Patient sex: F
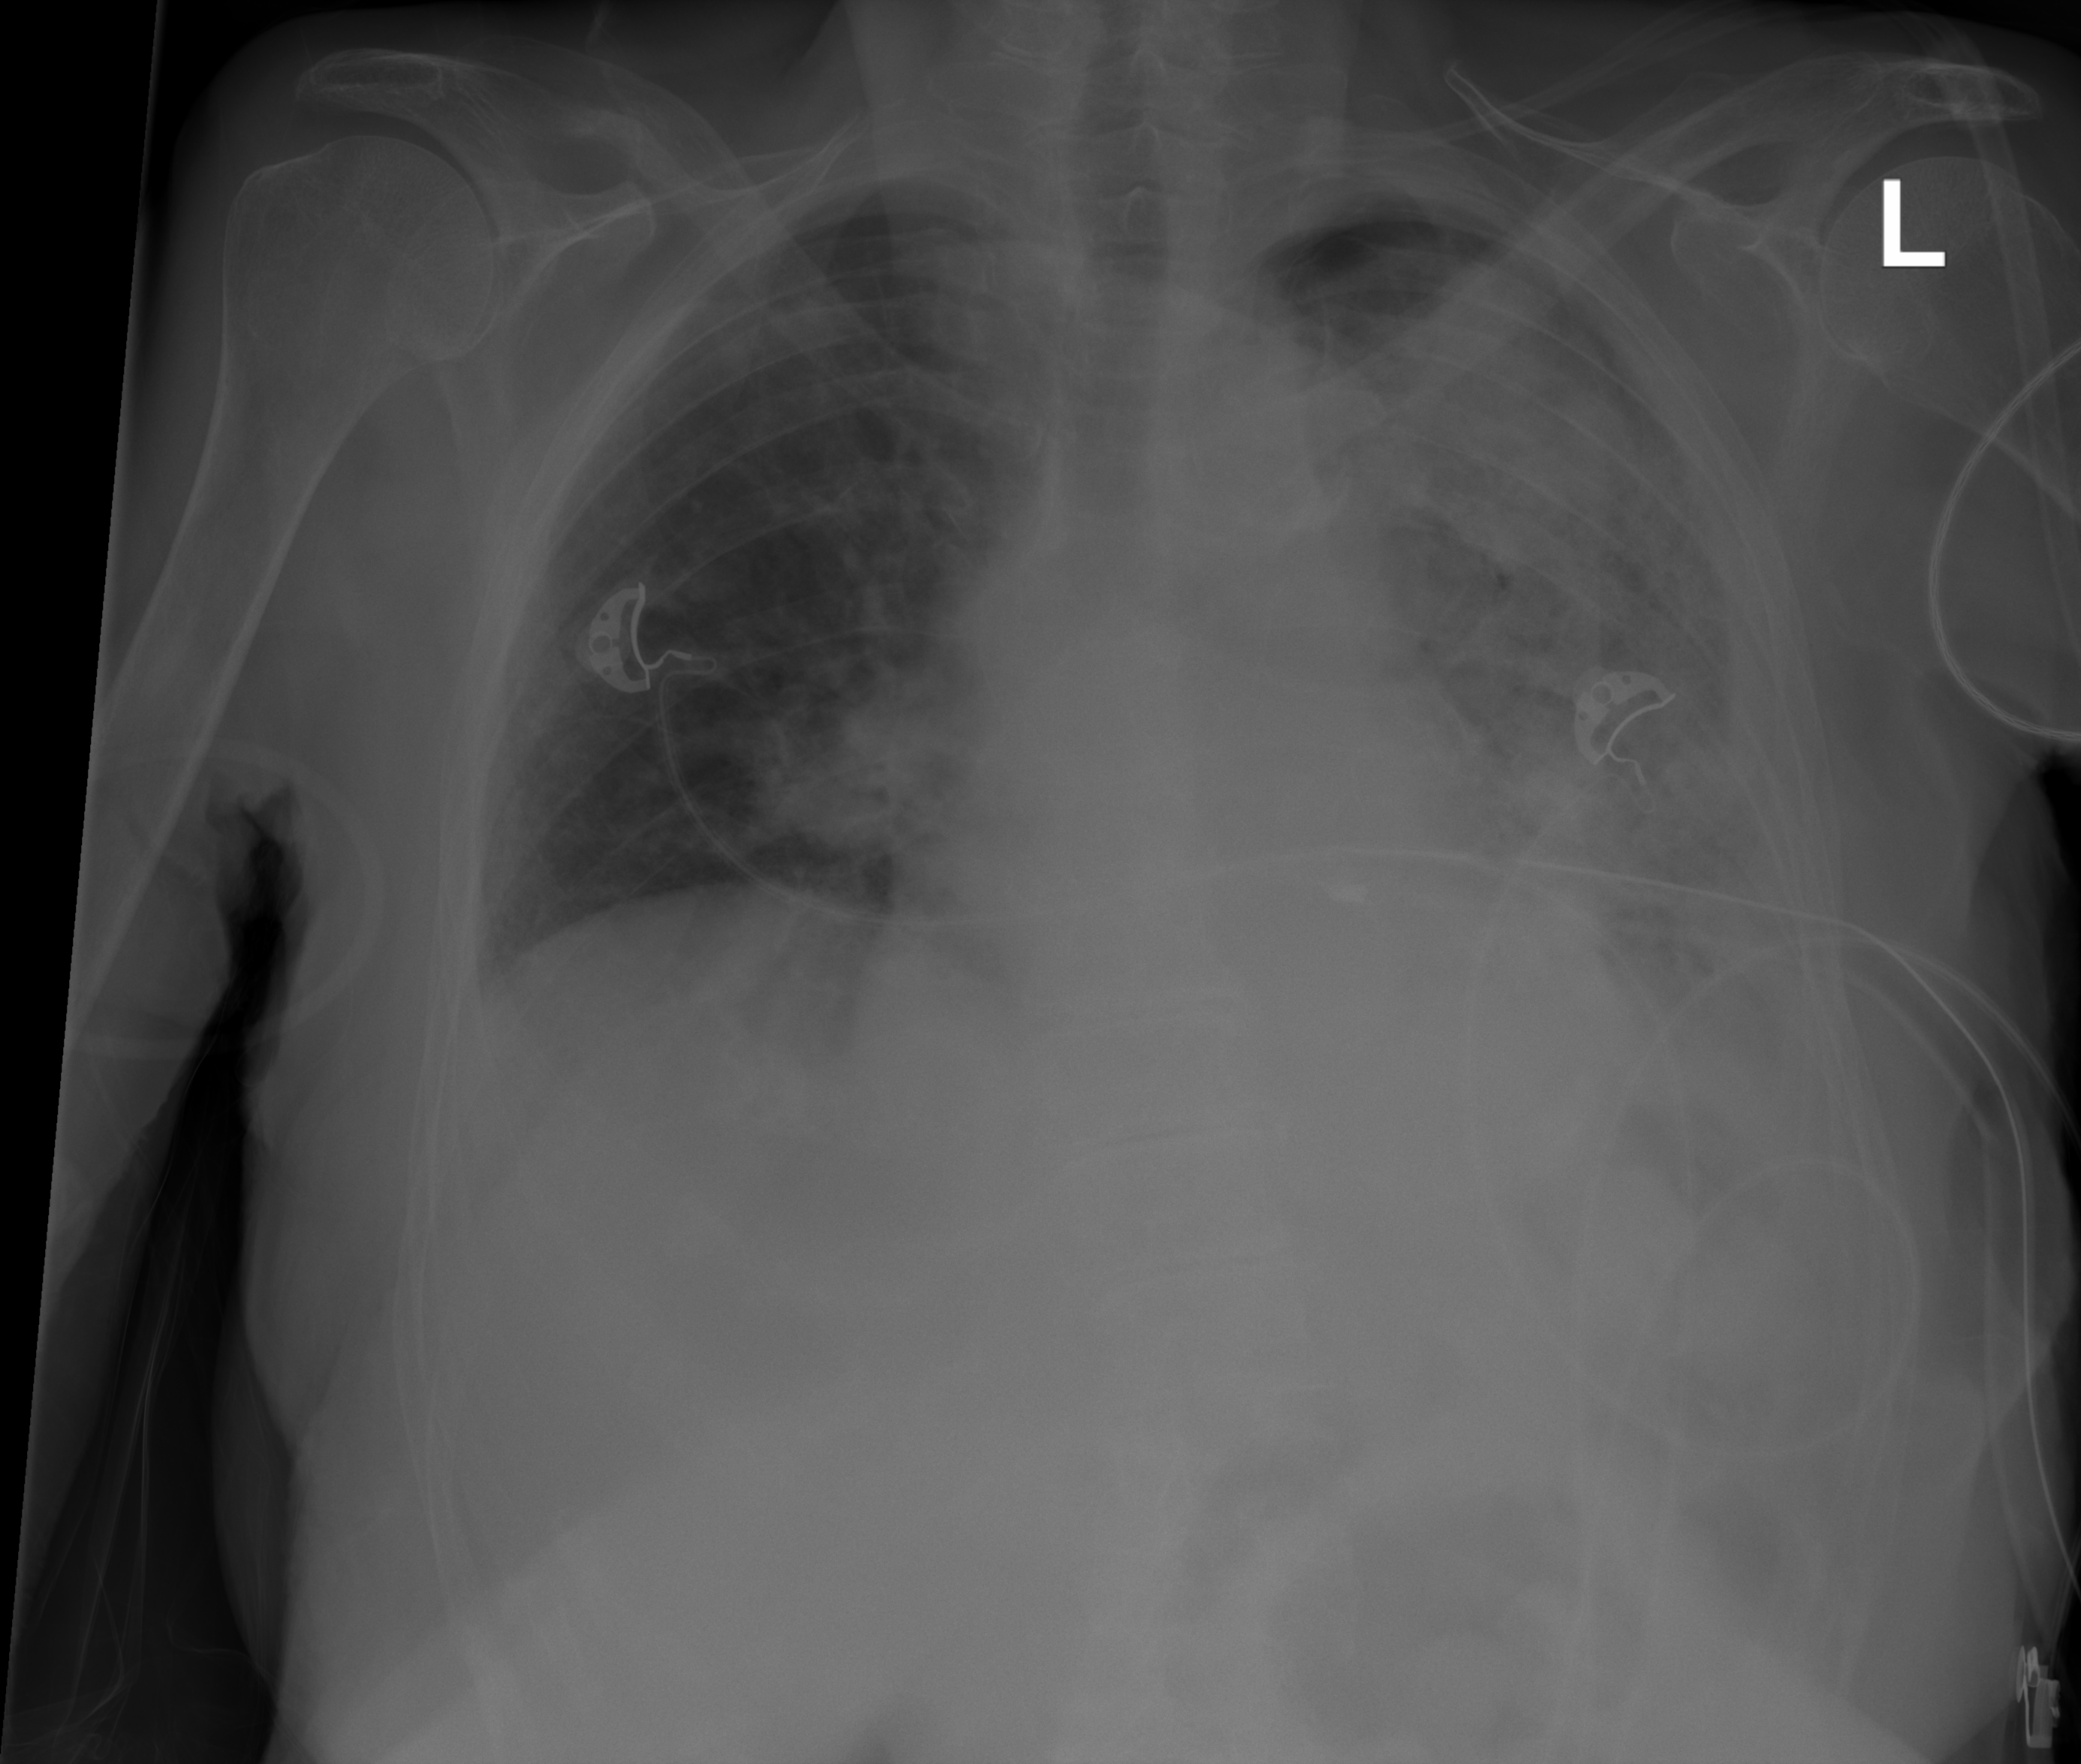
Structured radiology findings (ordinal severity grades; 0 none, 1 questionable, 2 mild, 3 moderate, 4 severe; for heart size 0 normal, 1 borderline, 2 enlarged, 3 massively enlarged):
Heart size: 2
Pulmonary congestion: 2
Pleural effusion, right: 0
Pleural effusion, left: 2
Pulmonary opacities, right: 0
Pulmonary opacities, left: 3
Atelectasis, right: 0
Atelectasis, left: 3